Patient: sex M, age 40
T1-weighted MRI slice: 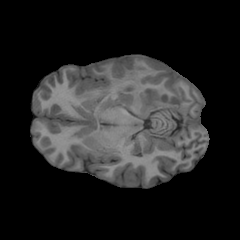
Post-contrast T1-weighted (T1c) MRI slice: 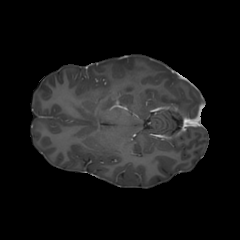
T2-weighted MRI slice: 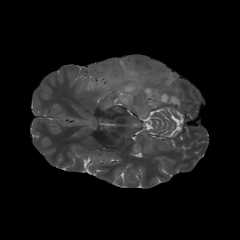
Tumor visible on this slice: yes
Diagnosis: Astrocytoma, IDH-mutant
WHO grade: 3